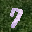
Label: 7